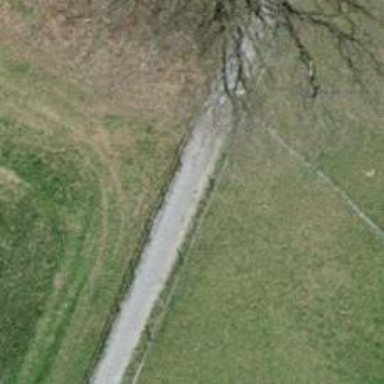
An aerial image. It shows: Compacted path road.